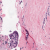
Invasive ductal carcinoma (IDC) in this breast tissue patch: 1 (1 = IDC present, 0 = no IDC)